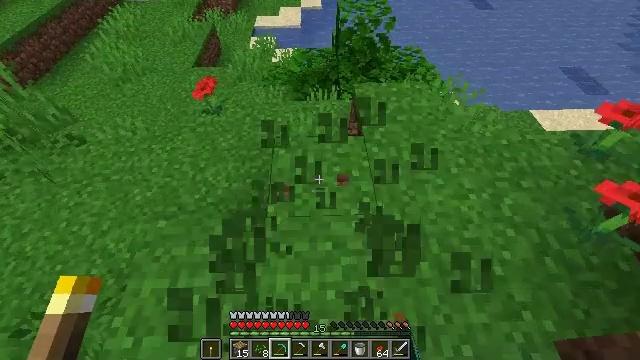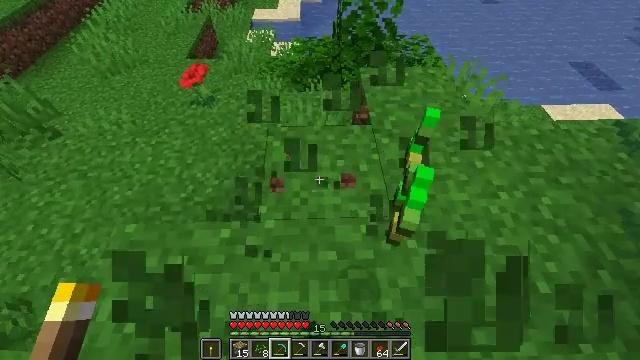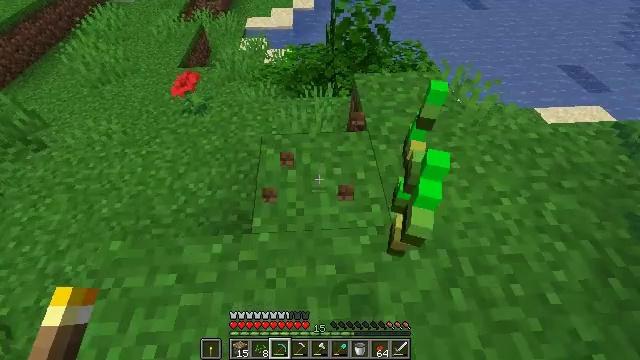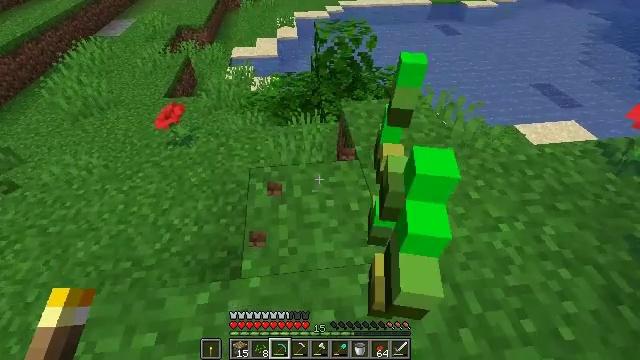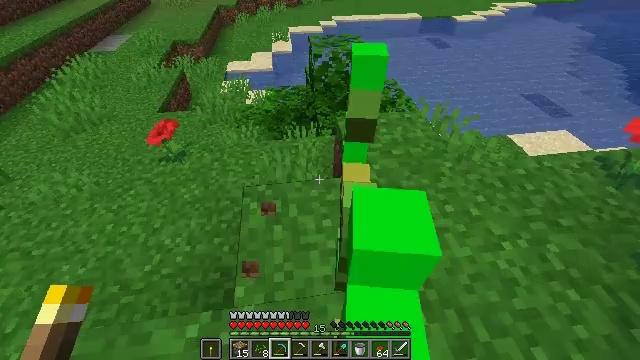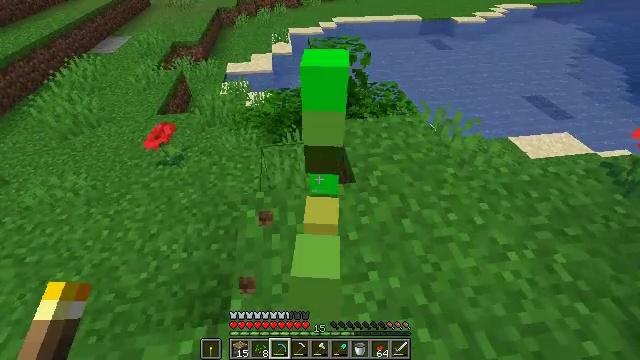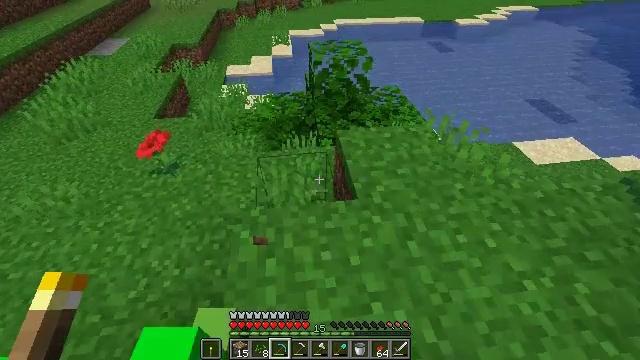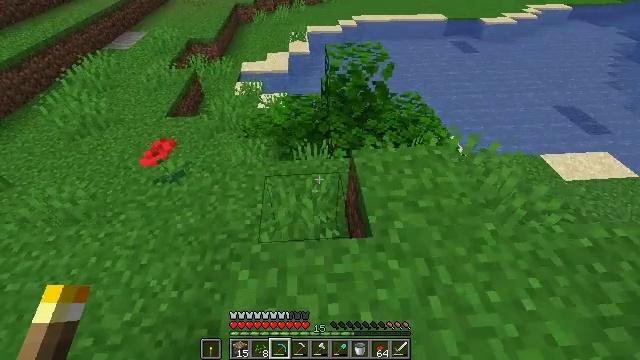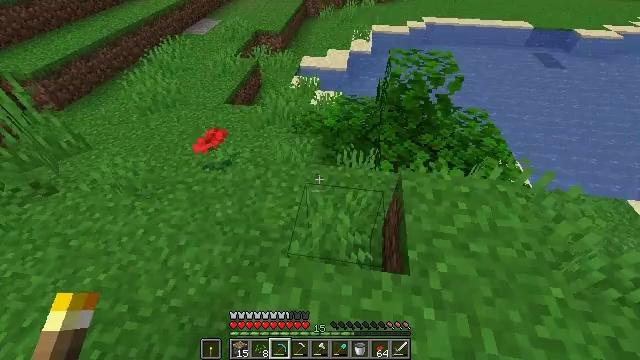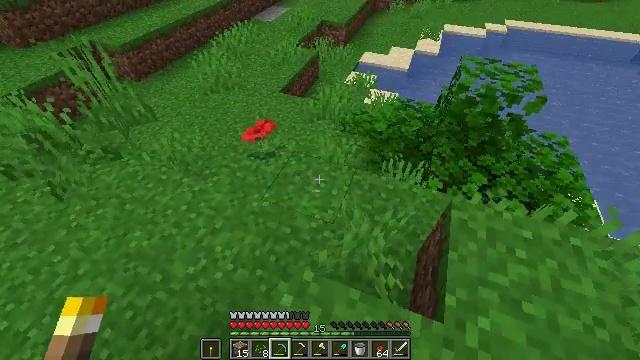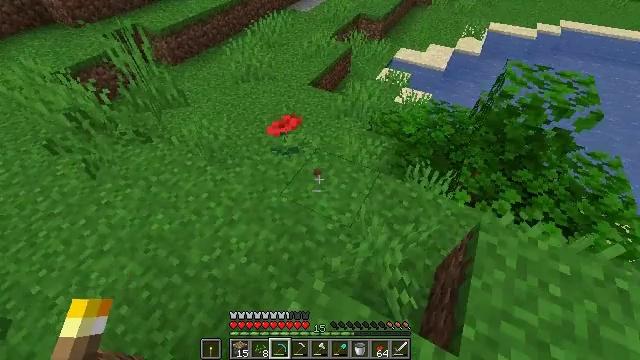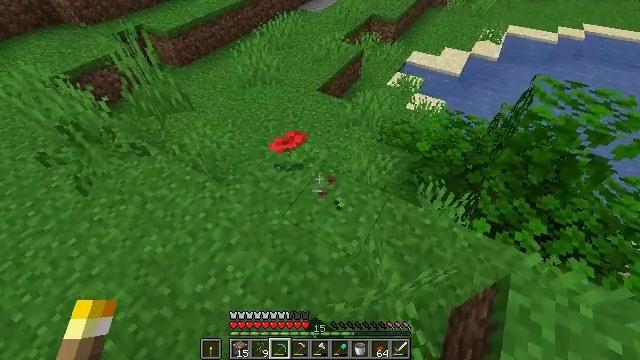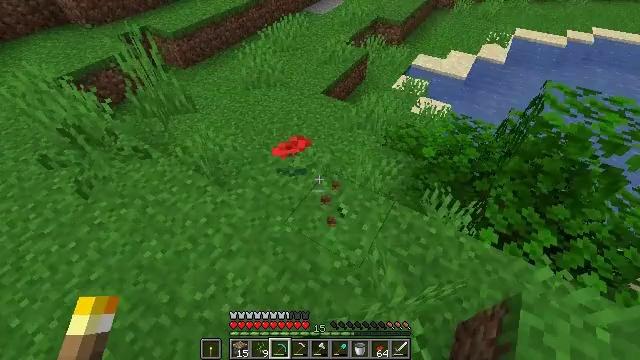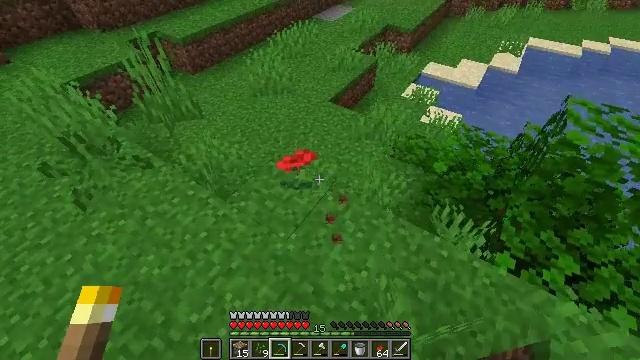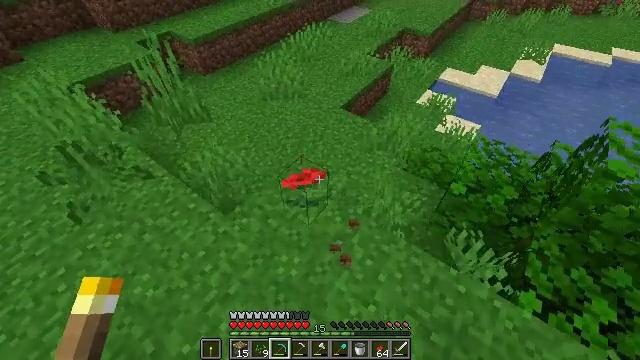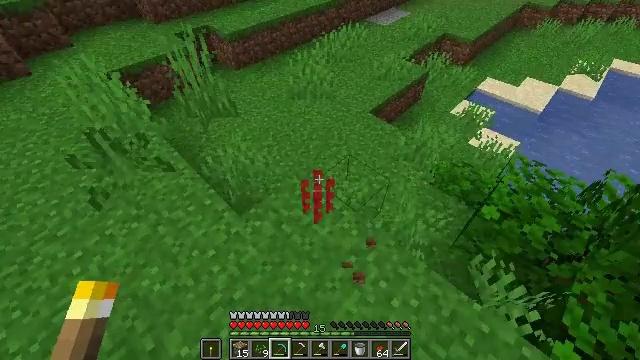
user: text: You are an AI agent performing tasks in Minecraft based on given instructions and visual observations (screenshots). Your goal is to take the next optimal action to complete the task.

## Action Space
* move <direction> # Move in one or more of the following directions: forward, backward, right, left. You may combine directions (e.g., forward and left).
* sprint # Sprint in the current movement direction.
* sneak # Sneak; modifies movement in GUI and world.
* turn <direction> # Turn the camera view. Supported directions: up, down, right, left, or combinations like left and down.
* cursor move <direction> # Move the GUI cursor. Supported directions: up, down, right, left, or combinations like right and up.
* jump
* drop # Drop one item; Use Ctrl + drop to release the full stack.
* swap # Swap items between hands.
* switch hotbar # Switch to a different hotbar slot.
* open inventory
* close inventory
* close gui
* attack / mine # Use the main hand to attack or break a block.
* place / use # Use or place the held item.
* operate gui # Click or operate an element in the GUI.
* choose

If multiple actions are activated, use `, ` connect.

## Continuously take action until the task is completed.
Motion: motion action
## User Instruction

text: Gather poppy from the ground.
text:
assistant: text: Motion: attack / mine
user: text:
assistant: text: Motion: turn right and up
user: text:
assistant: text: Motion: turn right and up
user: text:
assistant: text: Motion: move forward, turn right and up
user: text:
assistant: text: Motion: move forward
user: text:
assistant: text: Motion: move forward
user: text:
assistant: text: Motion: move forward, turn left
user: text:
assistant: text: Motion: move forward, turn left
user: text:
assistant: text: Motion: move forward, turn left and down
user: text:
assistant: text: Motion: move forward, turn left and down, attack / mine
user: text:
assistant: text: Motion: move forward, turn left, attack / mine
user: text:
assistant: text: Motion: move forward, turn left, attack / mine
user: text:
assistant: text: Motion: move forward, turn left
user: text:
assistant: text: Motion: move forward, turn left
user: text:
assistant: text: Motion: move forward, turn left, attack / mine
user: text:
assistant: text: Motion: move forward, turn left and up, attack / mine
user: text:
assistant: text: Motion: move forward, turn left and up
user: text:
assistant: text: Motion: move forward, turn left and up
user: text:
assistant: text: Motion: move forward, turn left and up, attack / mine
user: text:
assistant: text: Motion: attack / mine